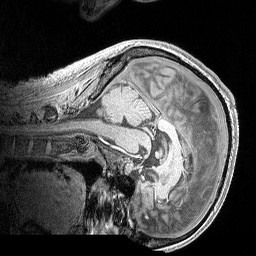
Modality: MP2RAGE
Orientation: sagittal
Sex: male
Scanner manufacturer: siemens
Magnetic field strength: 3 T
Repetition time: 5 s
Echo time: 0.00292 s